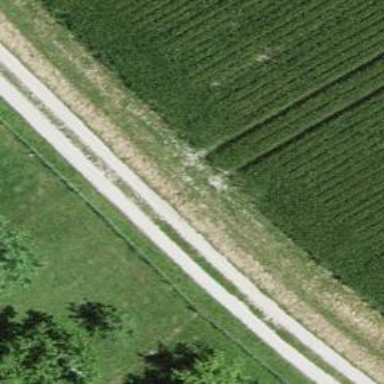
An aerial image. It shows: Track road with grade3 tracktype.